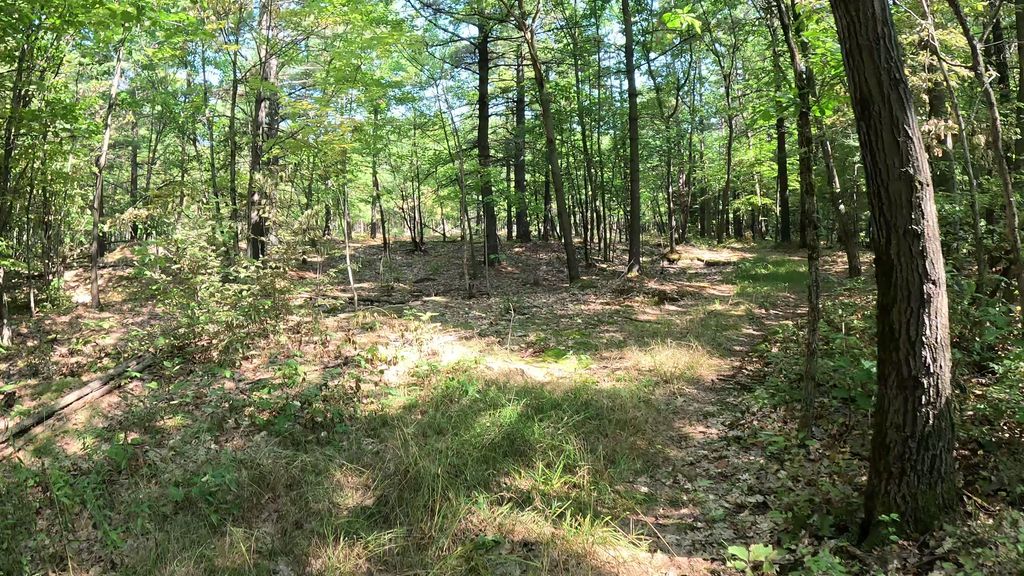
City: ottawa-gatineau